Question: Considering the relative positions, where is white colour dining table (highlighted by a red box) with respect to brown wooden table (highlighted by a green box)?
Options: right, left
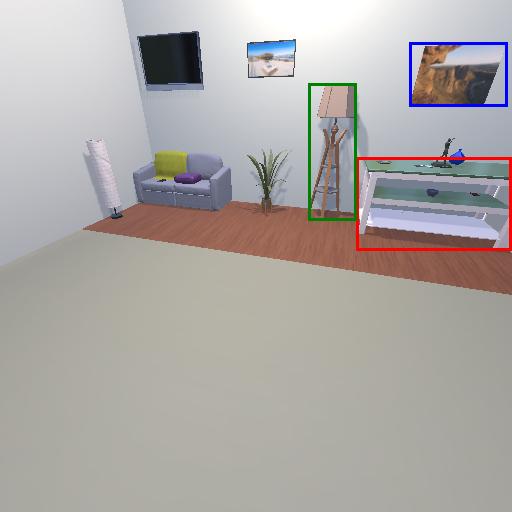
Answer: right